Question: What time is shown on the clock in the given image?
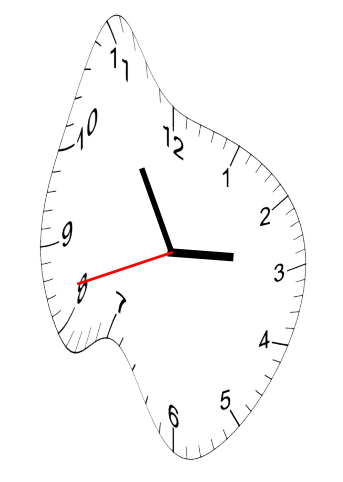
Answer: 02:54:42